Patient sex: F
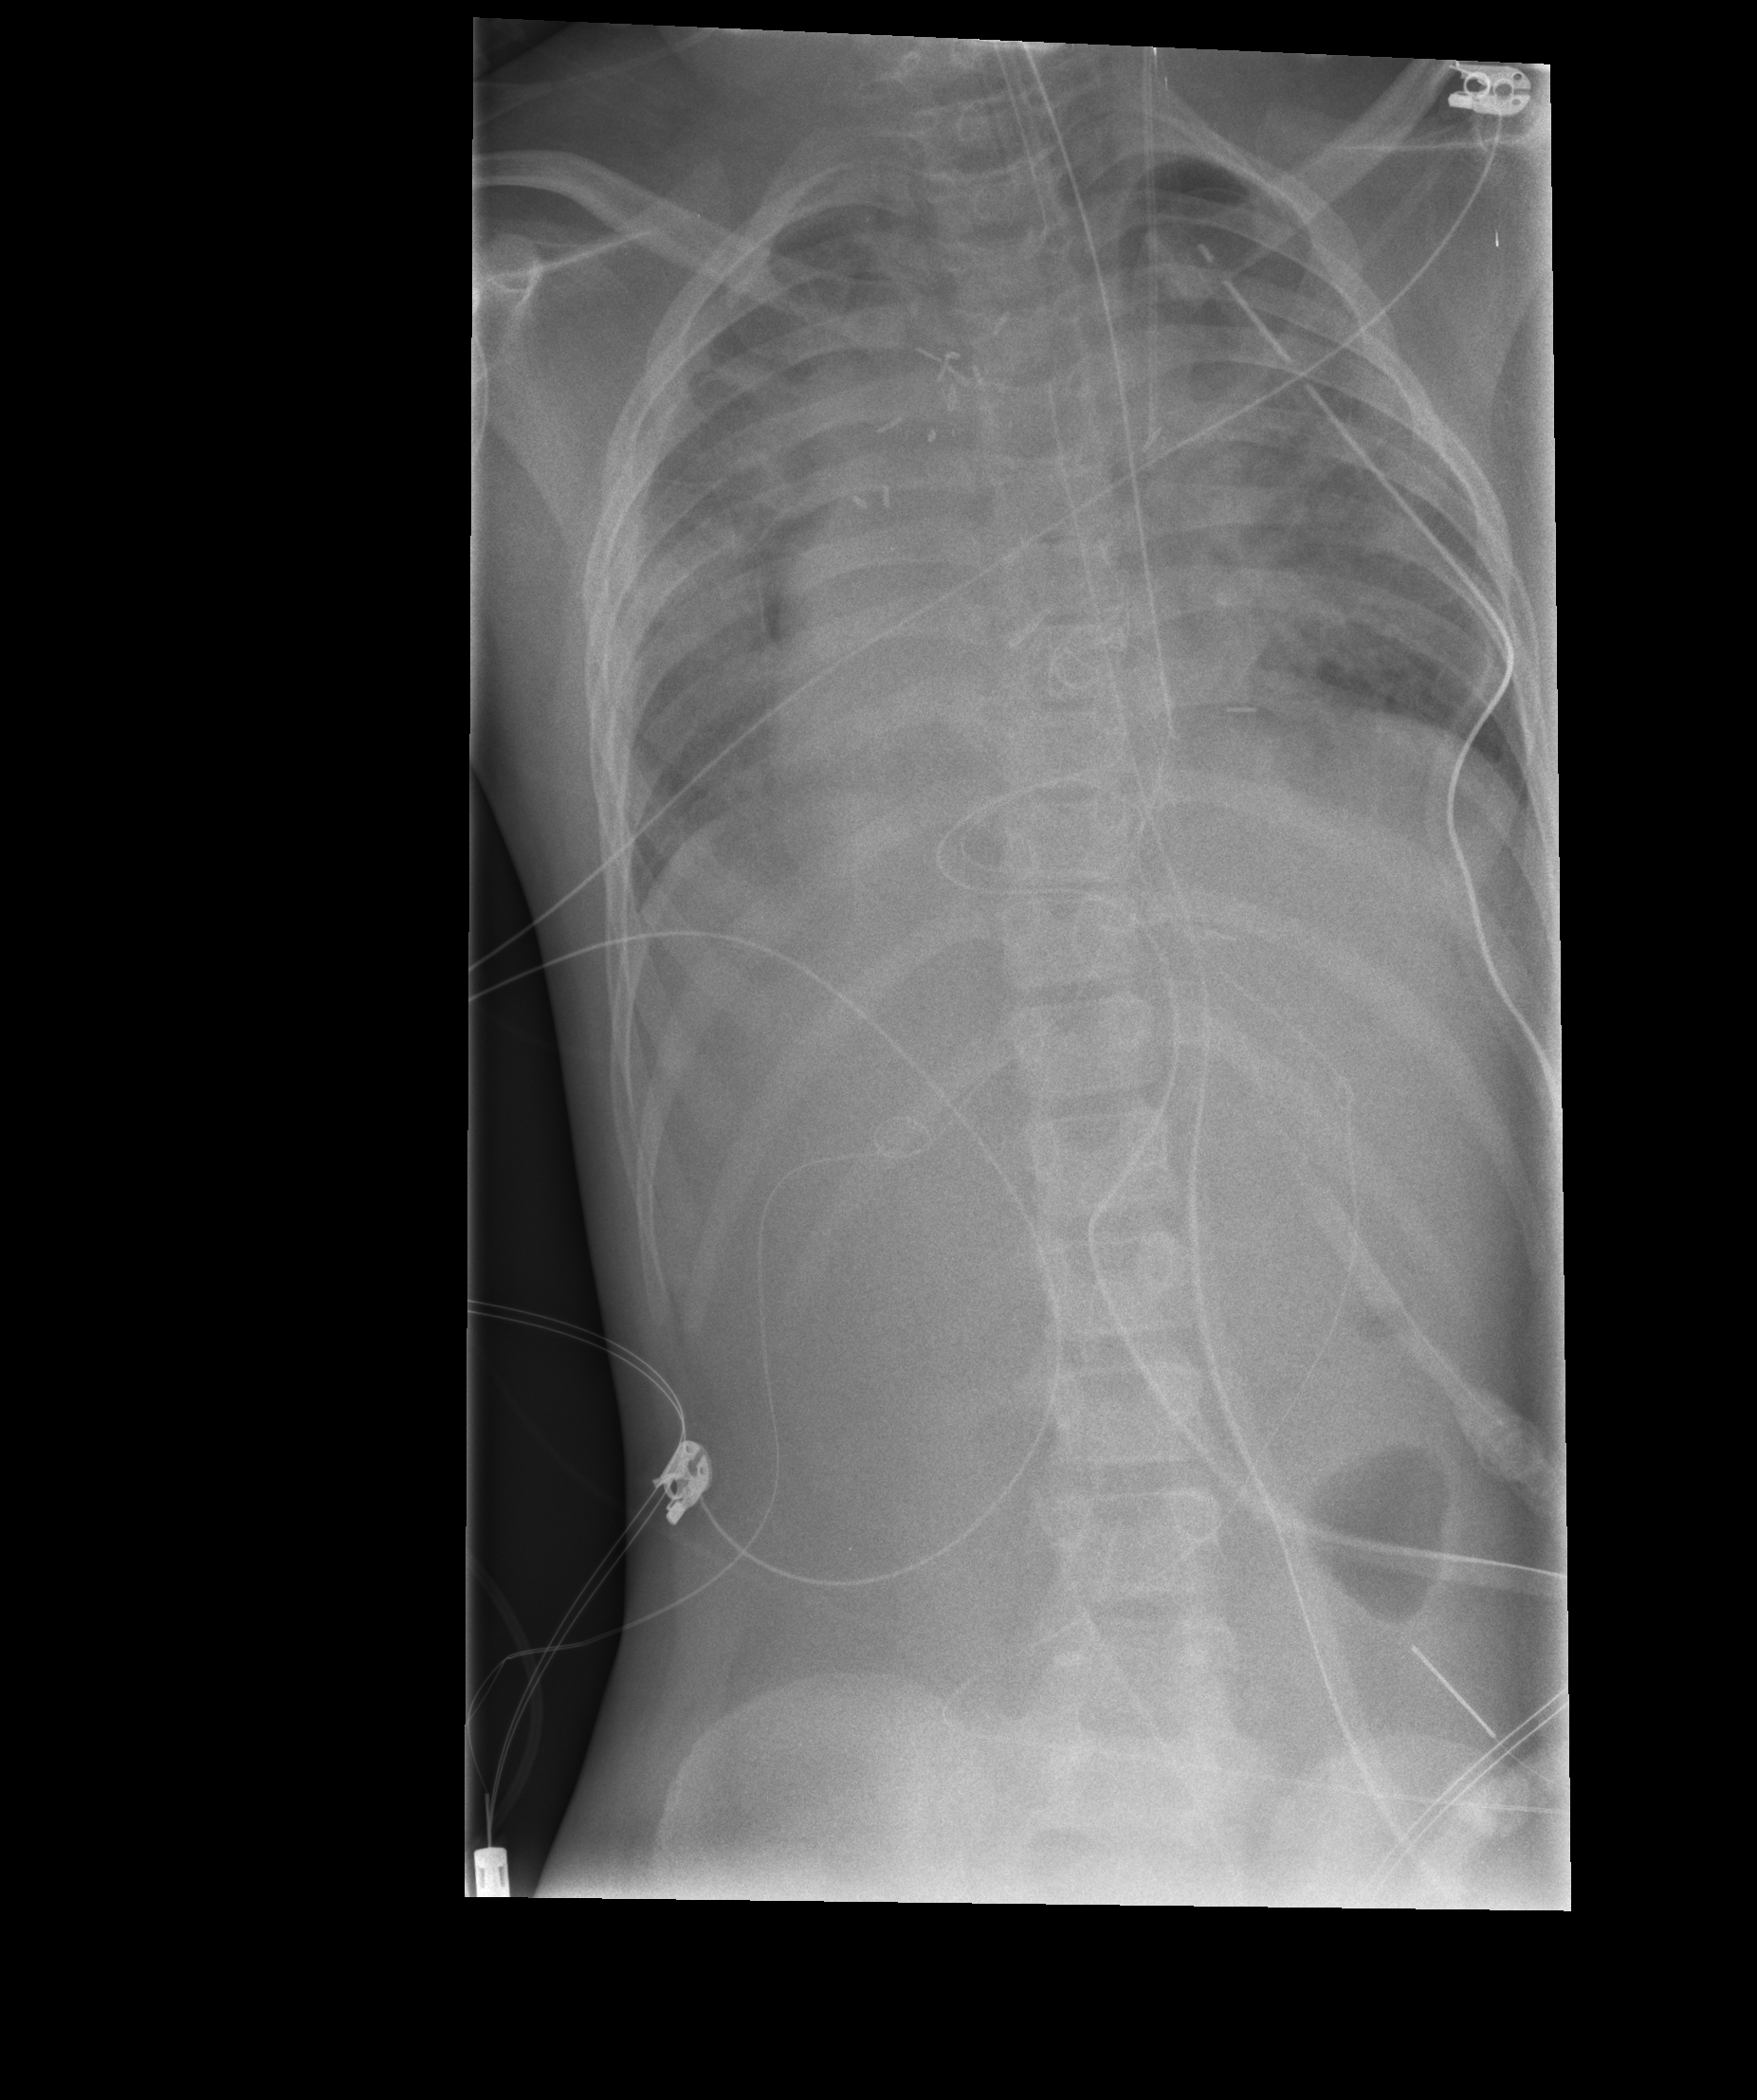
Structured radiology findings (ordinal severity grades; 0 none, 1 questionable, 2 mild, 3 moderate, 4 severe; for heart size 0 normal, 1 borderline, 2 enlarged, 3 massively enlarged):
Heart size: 2
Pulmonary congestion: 3
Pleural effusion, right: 2
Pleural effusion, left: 0
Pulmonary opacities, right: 3
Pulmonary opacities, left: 3
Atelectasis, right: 3
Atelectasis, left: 3